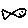
Label: fish